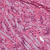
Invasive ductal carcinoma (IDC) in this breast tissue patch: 0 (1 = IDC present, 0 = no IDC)